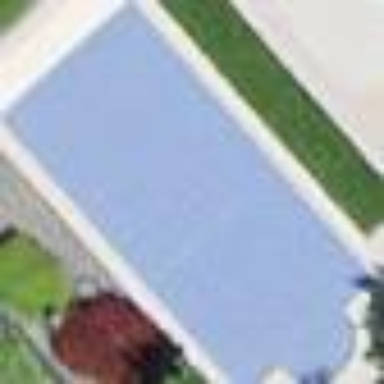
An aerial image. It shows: Swimming pool located in leisure land.